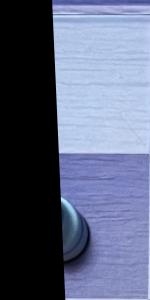
Label: Pawn_White